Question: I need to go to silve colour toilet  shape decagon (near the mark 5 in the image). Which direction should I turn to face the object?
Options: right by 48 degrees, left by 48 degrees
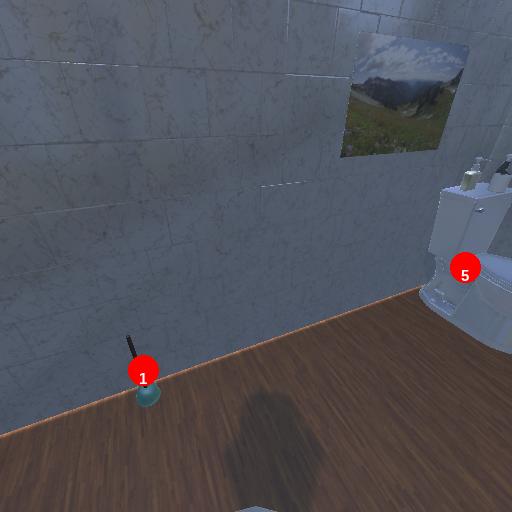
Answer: right by 48 degrees